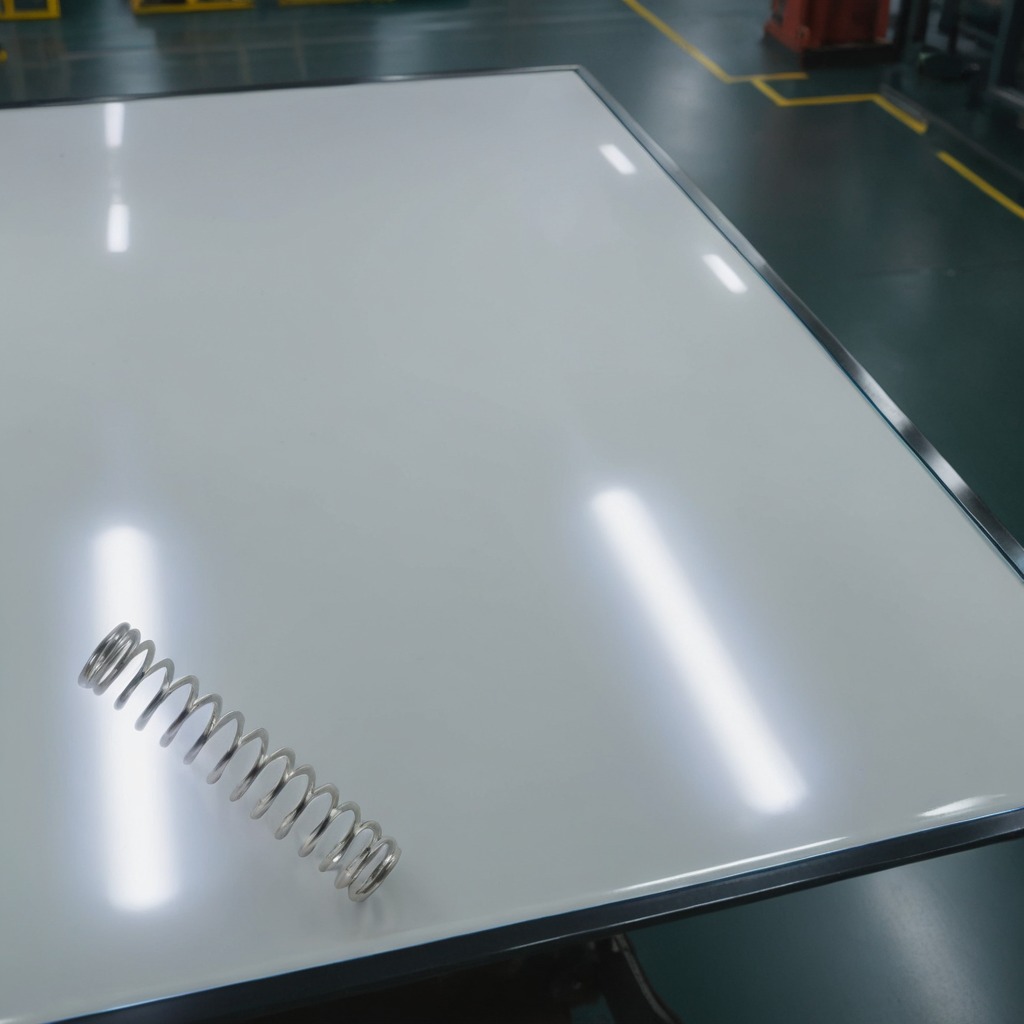
A coiled metal spring is lying on the table.